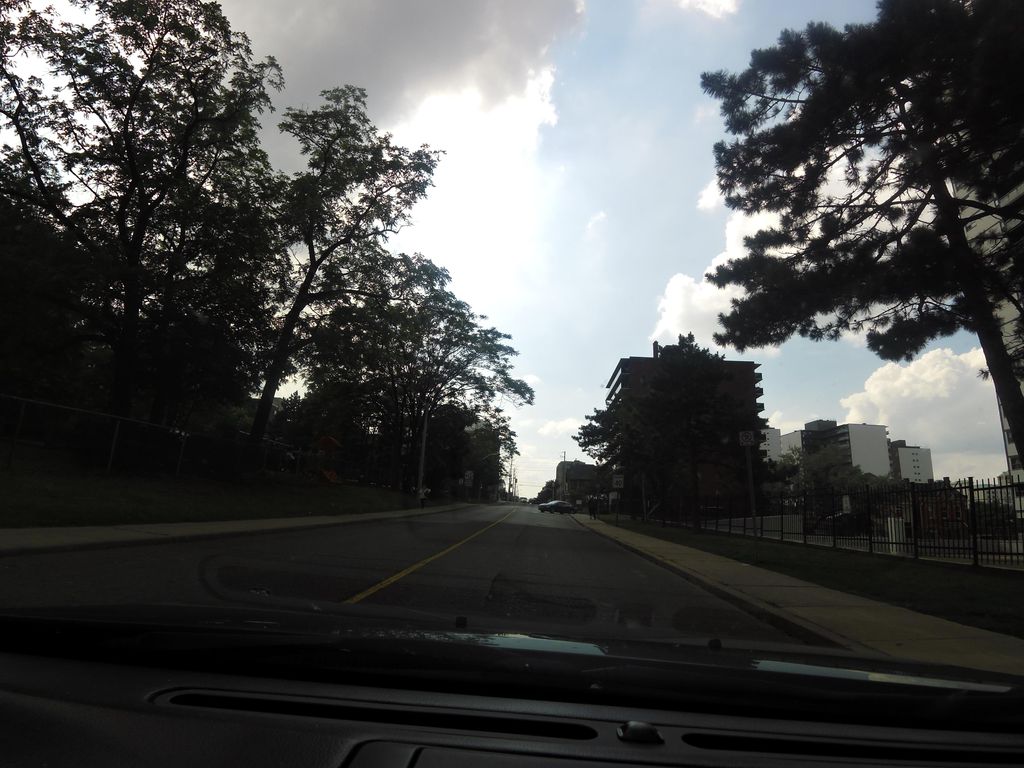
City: hamilton